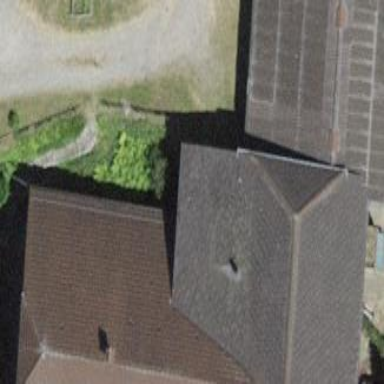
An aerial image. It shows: Farm building.